Interaction volume radius: 5 \u00c5
Interaction volume height: 20 \u00c5
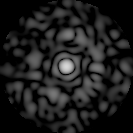
Disorder parameter: 0.885